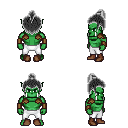
a pixel art fantasy rpg character, male body template, orc, green skin, leather shoulder armor, white pants, gray short topknot hairstyle, leather bracers, brown shoes, four views (front, back, left, right), 2x2 character sprite sheet, small pixel art, hard edges, no anti-aliasing